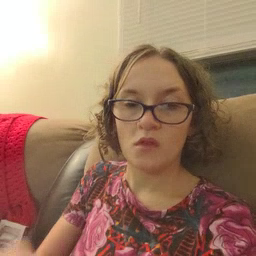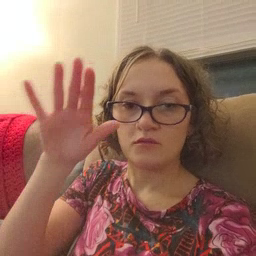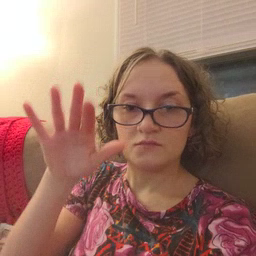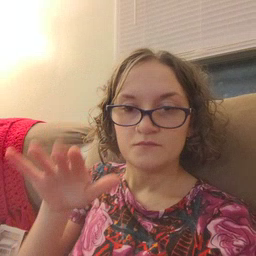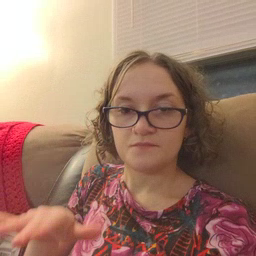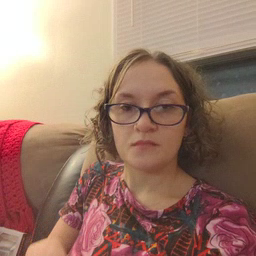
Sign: snow